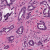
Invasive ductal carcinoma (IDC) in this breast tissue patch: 1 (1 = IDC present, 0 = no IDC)